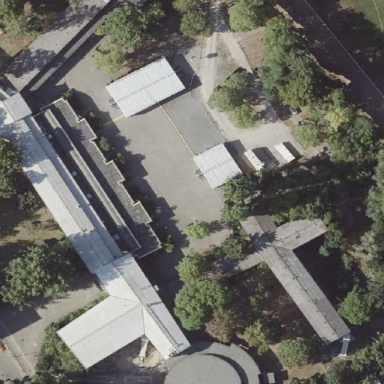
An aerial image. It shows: School building.